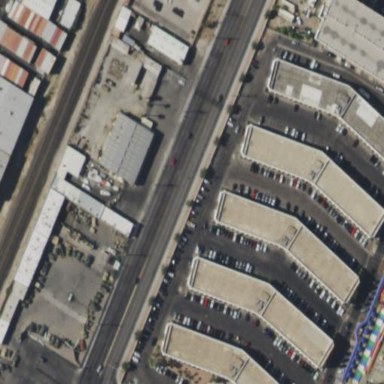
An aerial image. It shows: Retail area with motel nearby.